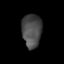
Tissue: lung
Cell type: Others
Senescence score: 0.2056
Nuclear area (px): 644
Mean DAPI intensity: 74.974